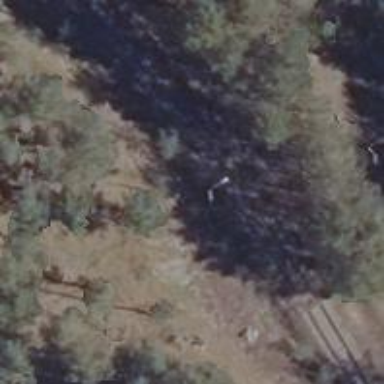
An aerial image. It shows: Abandoned spur railway.